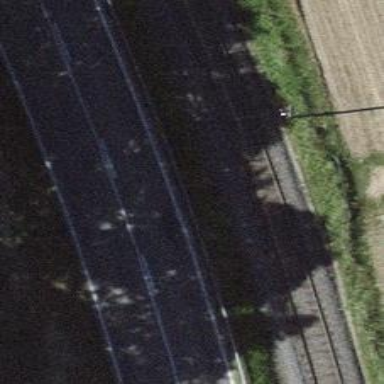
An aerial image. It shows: Single railway track with electrification through contact line.